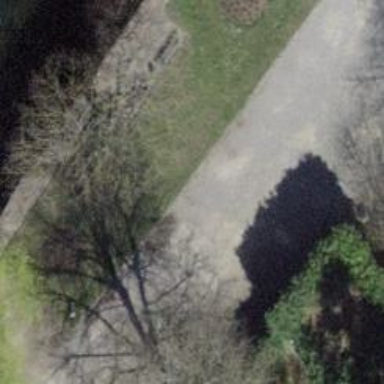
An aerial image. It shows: Bench.